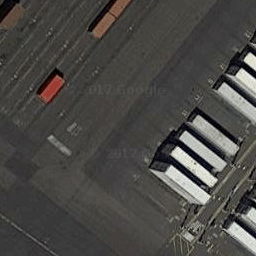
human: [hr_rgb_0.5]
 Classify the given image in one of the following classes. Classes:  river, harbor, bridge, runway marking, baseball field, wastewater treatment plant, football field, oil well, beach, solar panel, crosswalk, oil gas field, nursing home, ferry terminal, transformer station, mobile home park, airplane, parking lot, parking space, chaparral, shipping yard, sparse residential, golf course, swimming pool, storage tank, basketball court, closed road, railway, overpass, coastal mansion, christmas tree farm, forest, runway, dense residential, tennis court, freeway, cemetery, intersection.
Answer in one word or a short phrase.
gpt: shipping yard